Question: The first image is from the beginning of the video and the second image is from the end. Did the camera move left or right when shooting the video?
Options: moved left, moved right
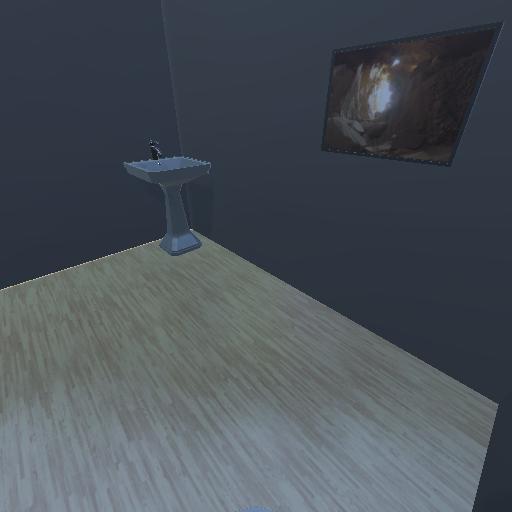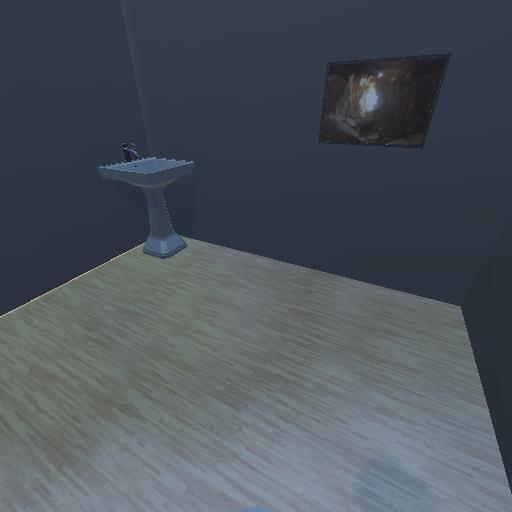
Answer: moved left